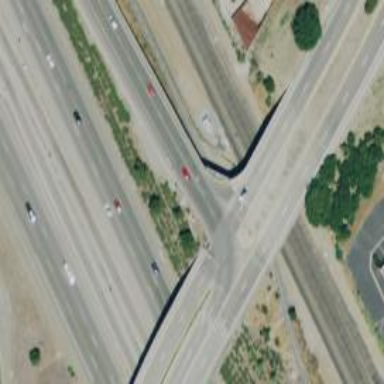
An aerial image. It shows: Trunk highway with expressway features.